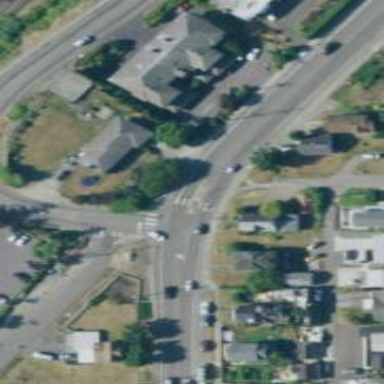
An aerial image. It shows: Footway that serves as traffic island.